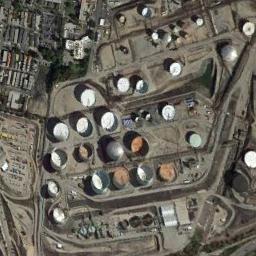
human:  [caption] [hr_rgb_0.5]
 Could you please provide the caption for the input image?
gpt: There are many neatly arranged storage tanks and many pipelines in the factory .

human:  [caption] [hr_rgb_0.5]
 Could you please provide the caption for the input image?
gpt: Many buildings are next to storage tanks .

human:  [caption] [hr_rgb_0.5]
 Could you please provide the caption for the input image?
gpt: There are many storage tanks on the bare land .

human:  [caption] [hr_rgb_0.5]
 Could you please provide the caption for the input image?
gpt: There are four storage tanks on this open lot, Two of which have their lids open .

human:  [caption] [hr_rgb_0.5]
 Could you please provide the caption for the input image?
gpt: There are some storage tanks arranged irregularly .